Question: I want to write some data to AEM, and the below code works fine for me in AEM 6.0 but not in AEM 6.1 , always throws a Login Exception as follows:
""
OSGI Config:

Code in my class:
'''
import javax.jcr.Session;
import org.apache.sling.api.resource.ResourceResolver;
import org.apache.sling.api.resource.ResourceResolverFactory;
....
@Reference
private ResourceResolverFactory factory;
private ResourceResolver resourceResolverWriter;
private static Session adminSession;
...
...
Map<String, Object> param = new HashMap<String, Object>();
param.put(ResourceResolverFactory.SUBSERVICE, "writeService");
try {
resourceResolverWriter = factory.getServiceResourceResolver(param);
adminSession = resourceResolverWriter.adaptTo(Session.class);
...
} catch (LoginException e) {
...
}
'''
Am i missing anything on AEM 6.1?
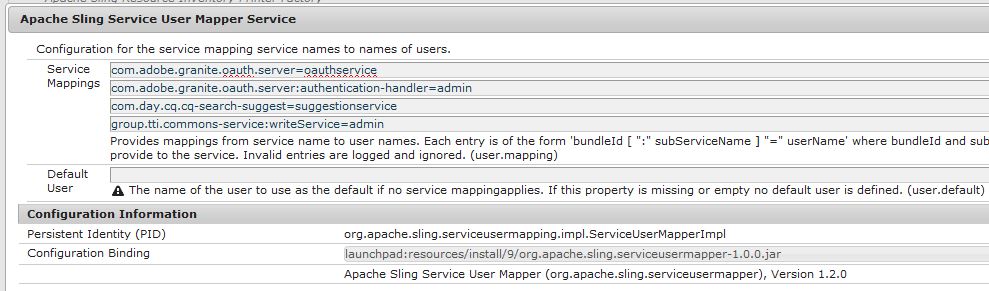
Answer: With Justin's advice, i tried and found the solution. Posting so can be beneficial for others.
Goal: To write data/nodes to content (specifically to /etc/userdata) when a user logs in.
We can achieve this in 2 ways (either way, the user needs to be a 'system user')
## Process 1:
Step 1: Use in-built system user in OSGI configuration. In OSGI select
'group.abc.commons-service:writeService=oauthservice' (where 'oauthservice' is a system user)
Step 2: Assign that system user the permissions to access the content folder.

You see the system users in CRX at: '/home/users/system'
## Process 2:
: Create a new system user. to do this
Open <URL>
'''
1. Login as admin
2. Open 'User Administration
3. Select 'Create System User'
4. Enter "user id"
5. Hit the Green button (you will not se a save button :)'
'''
I have created user
Step 2: Go to Permissions, and for the user give Permissions to access the folder where you'd like to write. (In this example: '/etc/userdata' )

Step 3: Open OSGI console and go to to define the service-user mapping.
Example: 'group.commons-service:writeService=abcwriteservice'

Step 4: In code, i added extra parameter, as:
'''
Map<String, Object> param = new HashMap<String, Object>();
param.put(ResourceResolverFactory.SUBSERVICE, "writeService");
try {
resourceResolverWriter = factory.getServiceResourceResolver(param);
if (resourceResolverWriter == null)
throw new Exception("Could not obtain a CRX User for the Service:'writeService'");
Node usersRootNode = adminSession.getNode("/etc/userdata/users");
}
'''